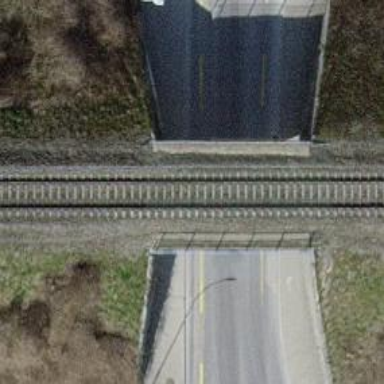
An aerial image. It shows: Railway bridge with electrified contact line. There is one track on the bridge.